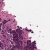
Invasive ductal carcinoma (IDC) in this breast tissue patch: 1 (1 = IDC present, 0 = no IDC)